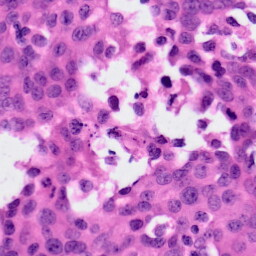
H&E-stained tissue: Ovarian